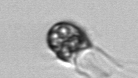
Label: Balanion